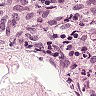
Metastatic tissue present: no